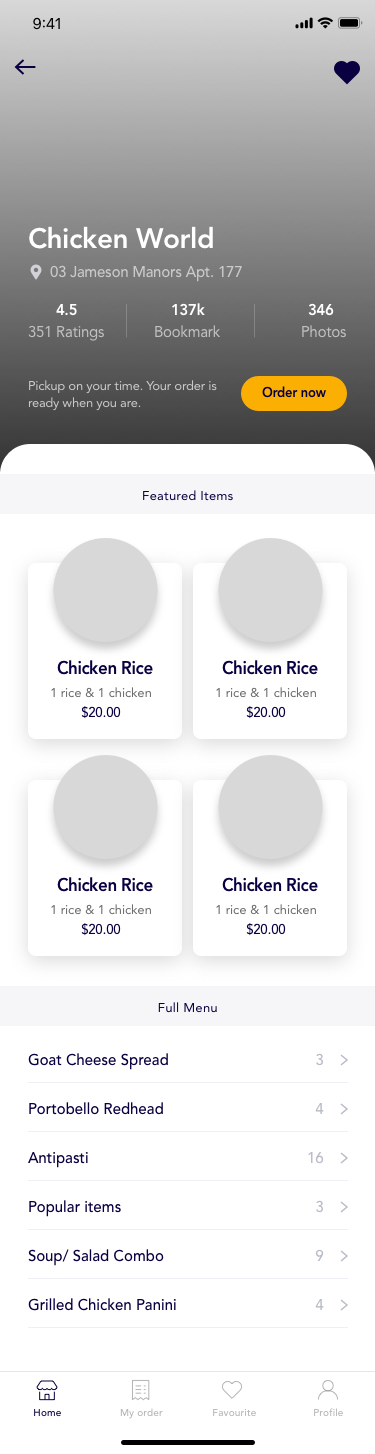
Text in this UI design:
Chicken World
03 Jameson Manors Apt. 177
4.5
351 Ratings
137k
Bookmark
346
Photos
Featured Items
Full Menu
Chicken Rice
1 rice & 1 chicken
$20.00
Chicken Rice
1 rice & 1 chicken
$20.00
Chicken Rice
1 rice & 1 chicken
$20.00
Chicken Rice
1 rice & 1 chicken
$20.00
Goat Cheese Spread
3
Antipasti
16
Soup/ Salad Combo
9
Portobello Redhead
4
Popular items
3
Grilled Chicken Panini
4
Pickup on your time. Your order is ready when you are.
Order now
Home
My order
Favourite
Profile